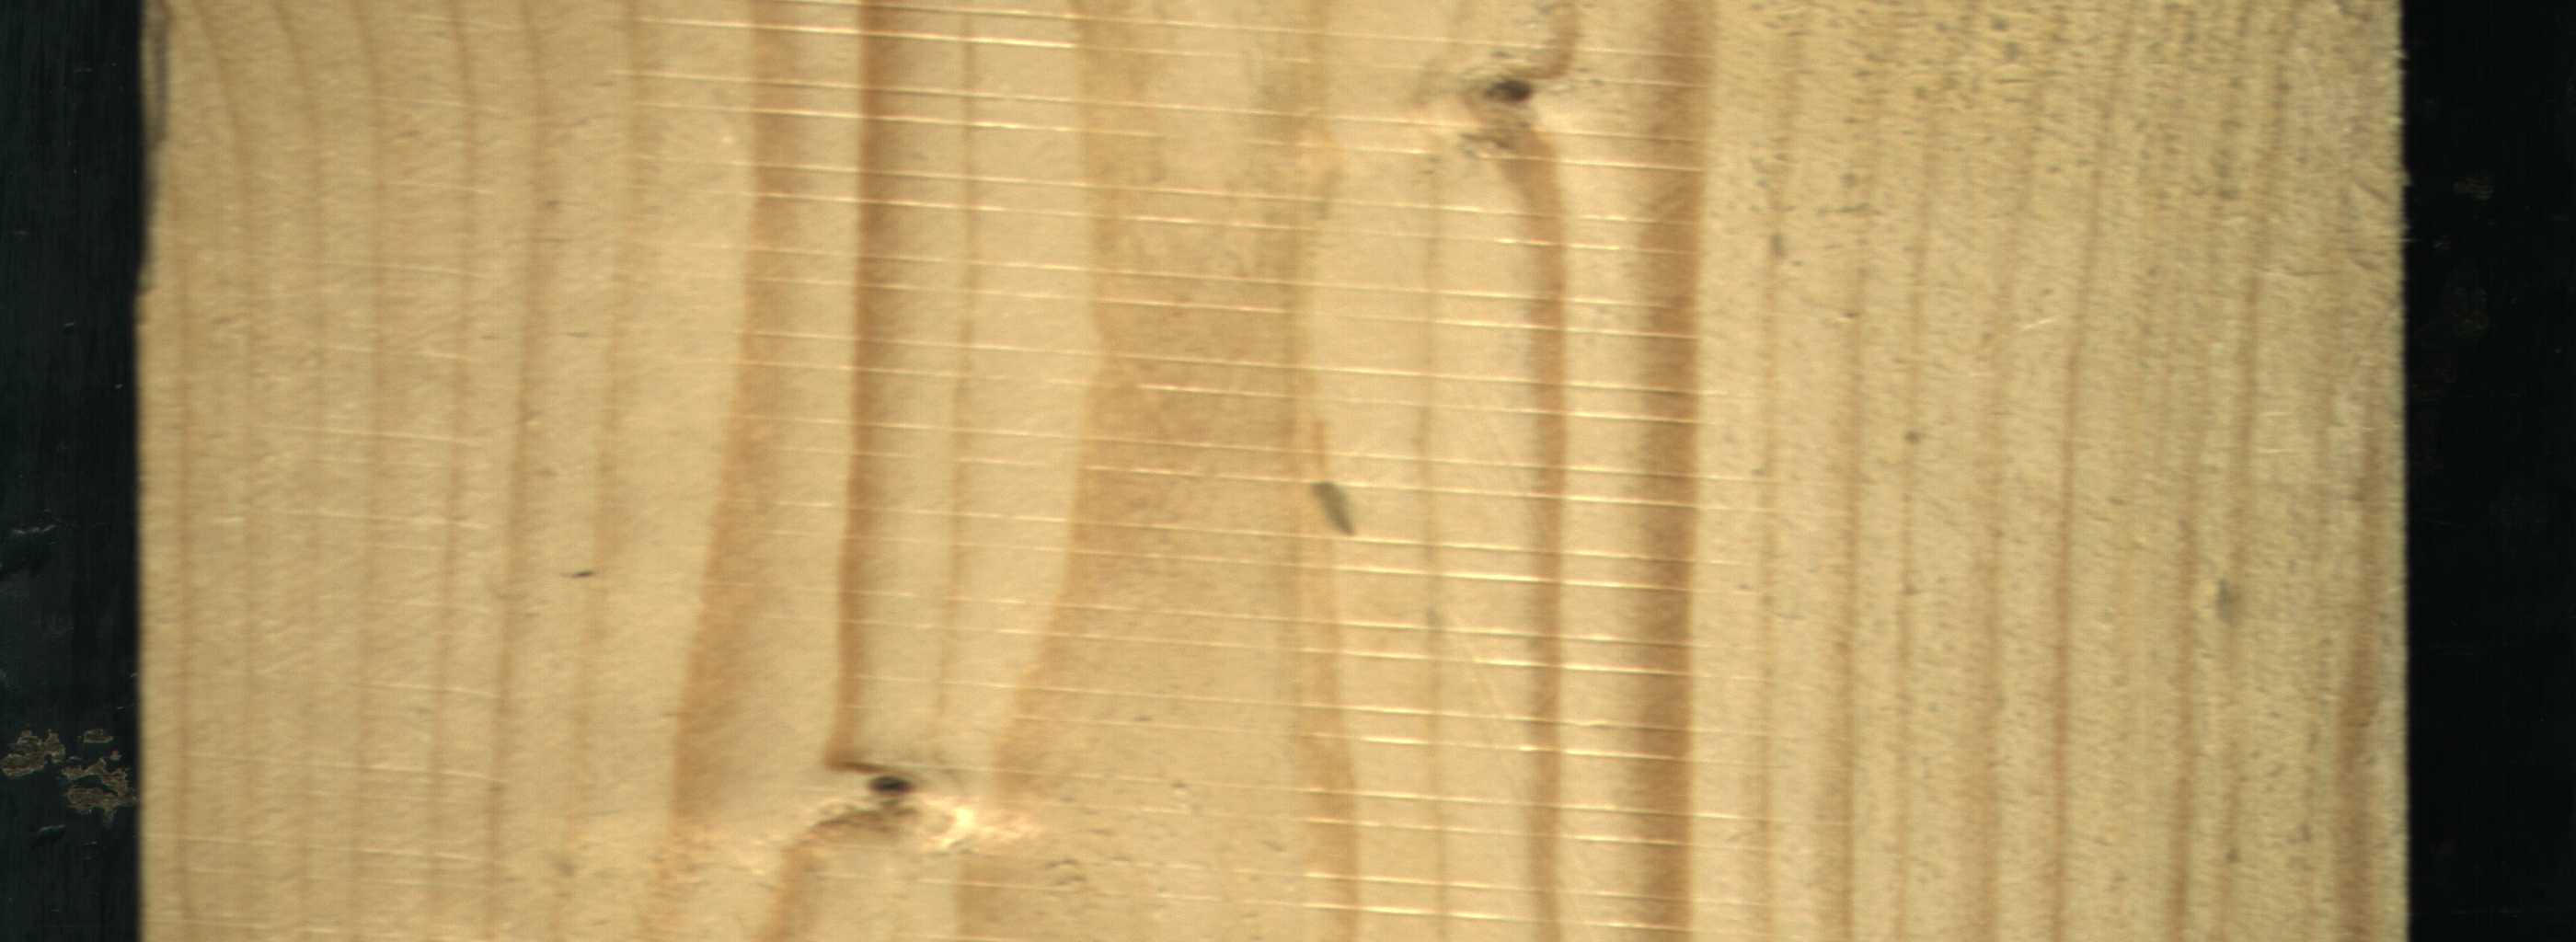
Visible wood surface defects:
Live_Knot
Live_Knot